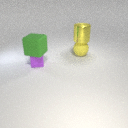
small purple rubber cube to the left of large yellow rubber sphere